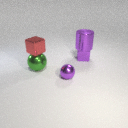
large green metal sphere below small red metal cube